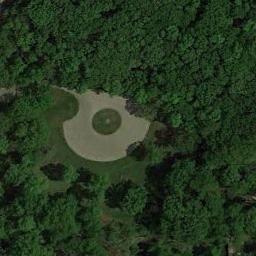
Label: forest